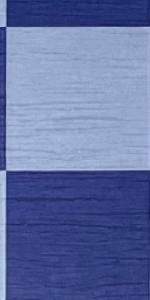
Label: Empty